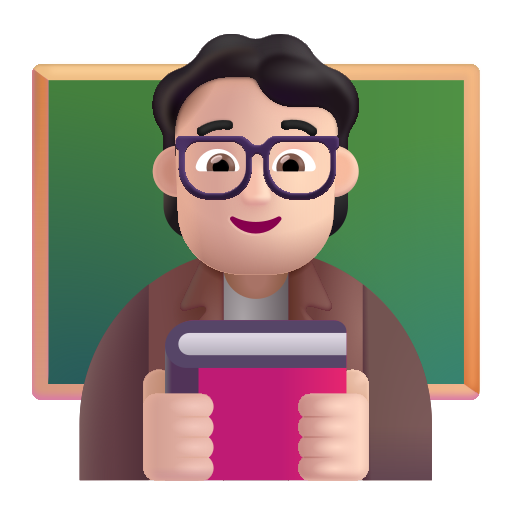
teacher color light